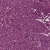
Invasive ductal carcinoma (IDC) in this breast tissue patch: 1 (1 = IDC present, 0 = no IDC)